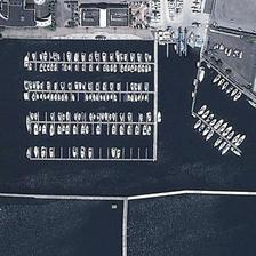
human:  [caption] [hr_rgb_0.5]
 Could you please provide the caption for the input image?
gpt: the port is encloesd with dams with lots of ships docking inside .

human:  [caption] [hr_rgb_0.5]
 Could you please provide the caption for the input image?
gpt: The port is part of the ship.

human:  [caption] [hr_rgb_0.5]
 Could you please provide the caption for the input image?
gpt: The port is divided into three, and one of them is moored.

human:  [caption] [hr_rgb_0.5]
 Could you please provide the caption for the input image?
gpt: the port is divided into three parts of which one has some boats moored in.

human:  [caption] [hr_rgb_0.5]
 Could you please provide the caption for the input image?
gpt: The port is divided into three parts, some of which are berthed with ships.